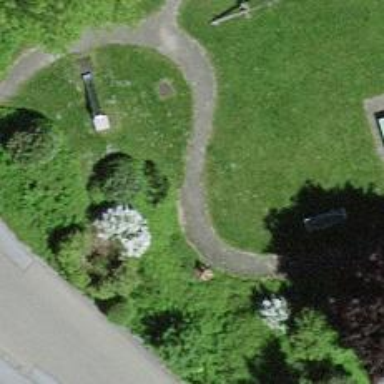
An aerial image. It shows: Cobblestone footway with no sidewalk.